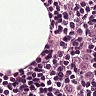
Metastatic tissue present: yes